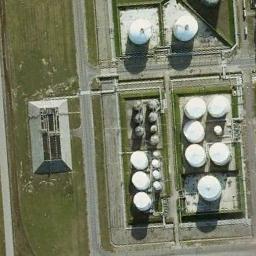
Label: storage_tank